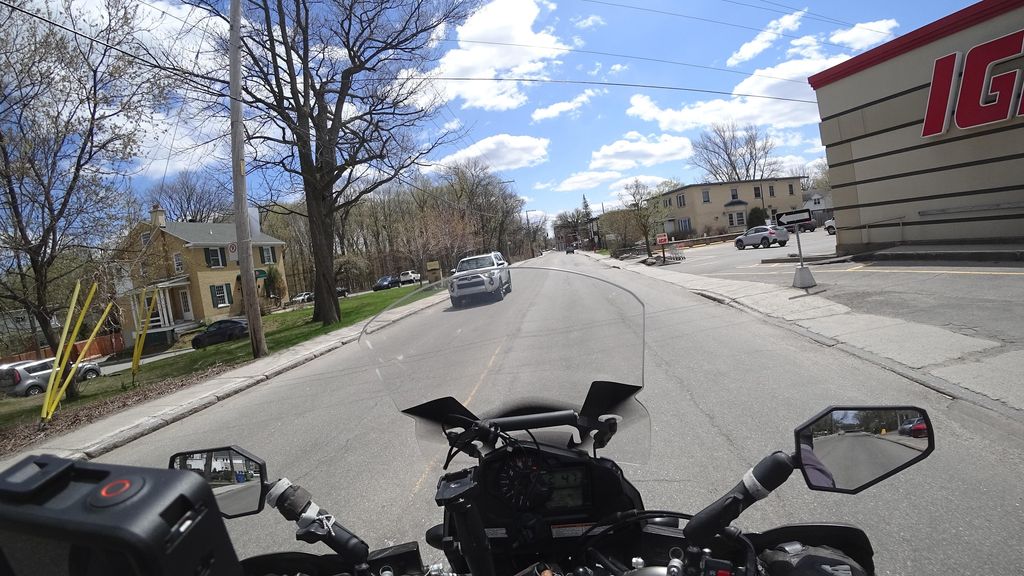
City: quebec_city